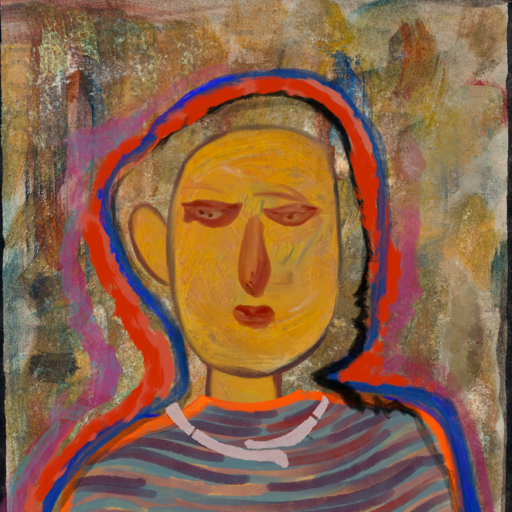
Background: Pipe, Head And Neck Front: After_Raid, Face Front: Pious_Lady, Bust: Experience, Hair Front: Experience, Head Accessory: Blank, Second Necklace: Blank, Necklace: Hypocrite_2, Baby: Blank